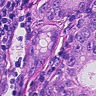
Metastatic tissue present: yes